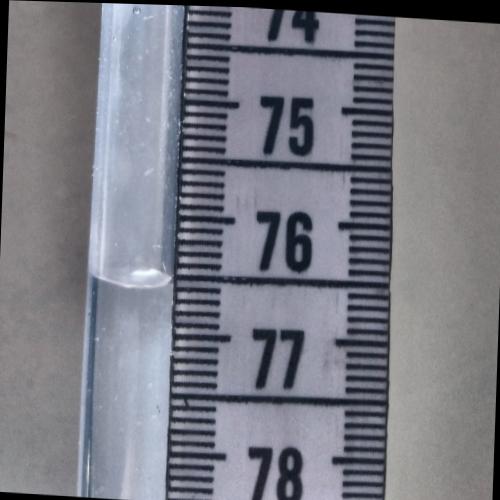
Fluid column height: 76.5 cm